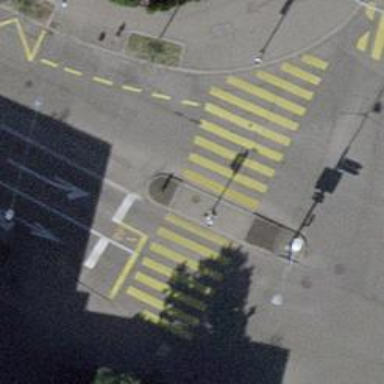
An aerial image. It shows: Zebra crossing with traffic signals. The crossing is marked by traffic lights.